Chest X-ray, PA view. Patient: 55 years old, sex M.
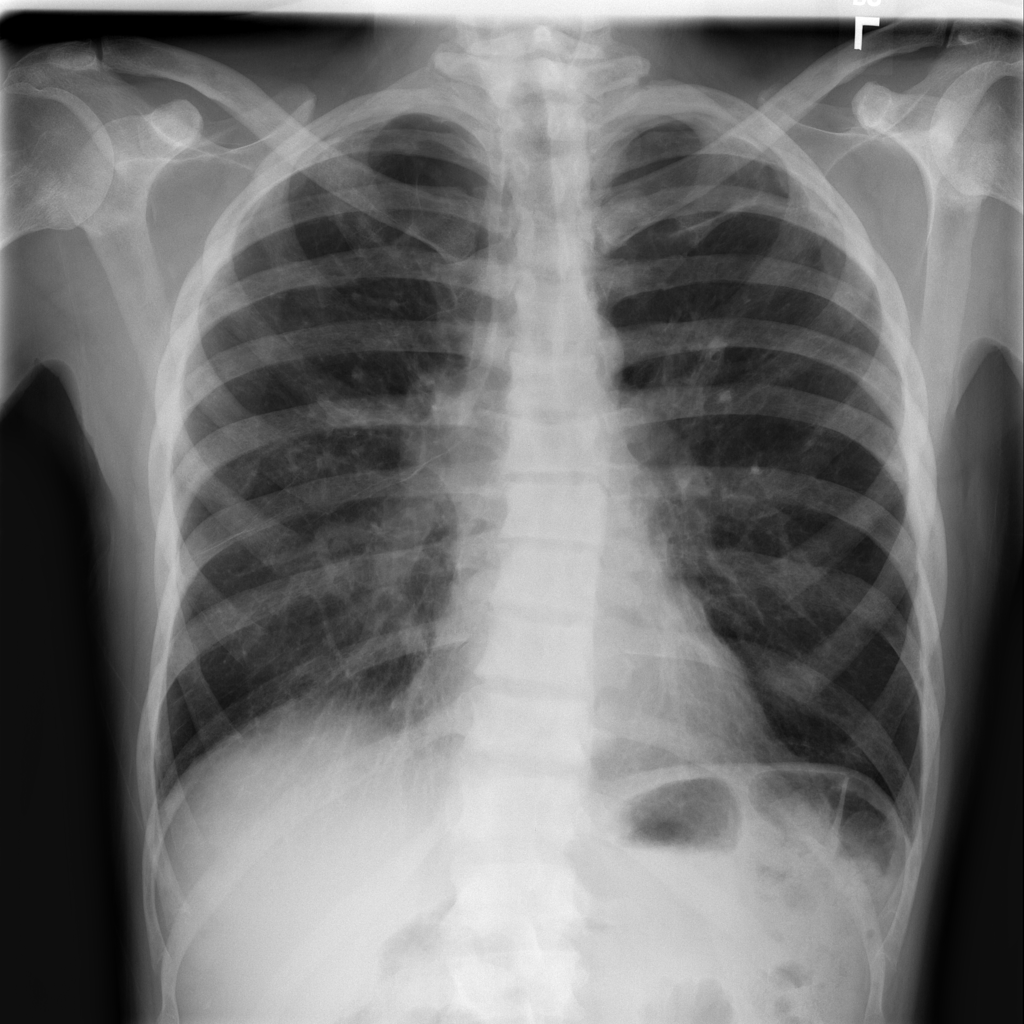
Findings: Fibrosis, Nodule, Pleural_Thickening